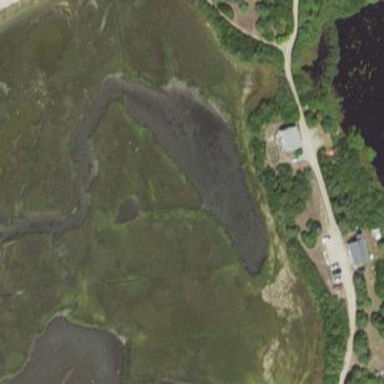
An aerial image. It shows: Tidal wetland area known as tidal flat.